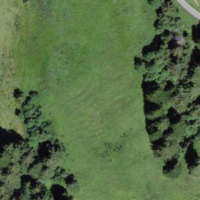
EUNIS habitat code: 23
Species observed at this site:
Astrantia major